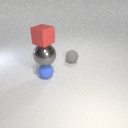
large gray metal sphere above small blue rubber sphere